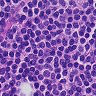
Metastatic tissue present: no